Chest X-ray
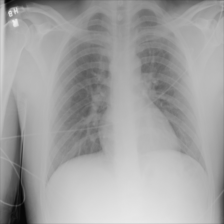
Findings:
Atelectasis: negative
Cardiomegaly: negative
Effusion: negative
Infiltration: negative
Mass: negative
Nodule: negative
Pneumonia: negative
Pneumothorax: negative
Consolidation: negative
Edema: negative
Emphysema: negative
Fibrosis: negative
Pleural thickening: negative
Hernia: negative